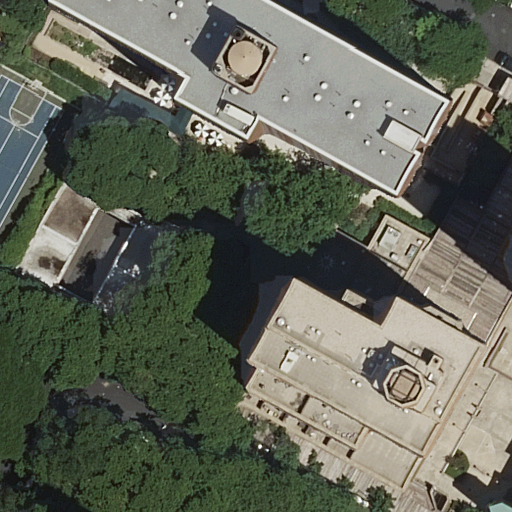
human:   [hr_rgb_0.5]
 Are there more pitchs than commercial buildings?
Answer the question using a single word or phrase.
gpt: yes

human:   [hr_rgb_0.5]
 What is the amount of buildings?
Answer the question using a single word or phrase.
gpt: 5

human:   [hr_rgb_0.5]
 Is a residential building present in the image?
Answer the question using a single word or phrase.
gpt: yes

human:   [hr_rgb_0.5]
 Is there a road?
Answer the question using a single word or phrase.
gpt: yes

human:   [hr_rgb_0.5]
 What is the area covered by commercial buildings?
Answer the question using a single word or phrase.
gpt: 0m2

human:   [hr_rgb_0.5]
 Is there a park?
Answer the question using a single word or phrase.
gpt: yes

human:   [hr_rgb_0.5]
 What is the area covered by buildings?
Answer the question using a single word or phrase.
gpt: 2345m2

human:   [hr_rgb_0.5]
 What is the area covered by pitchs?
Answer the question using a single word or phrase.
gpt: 293m2

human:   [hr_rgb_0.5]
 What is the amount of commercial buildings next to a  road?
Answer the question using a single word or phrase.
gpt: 0

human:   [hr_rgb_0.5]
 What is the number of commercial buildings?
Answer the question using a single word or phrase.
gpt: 0

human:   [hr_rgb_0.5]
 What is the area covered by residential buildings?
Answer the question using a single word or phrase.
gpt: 2345m2

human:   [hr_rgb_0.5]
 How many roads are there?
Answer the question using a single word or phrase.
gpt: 5

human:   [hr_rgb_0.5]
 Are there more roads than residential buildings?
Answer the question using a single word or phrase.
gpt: no

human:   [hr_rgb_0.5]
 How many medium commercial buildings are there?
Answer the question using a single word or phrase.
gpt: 0

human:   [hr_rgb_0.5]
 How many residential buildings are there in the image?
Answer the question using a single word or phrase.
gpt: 5

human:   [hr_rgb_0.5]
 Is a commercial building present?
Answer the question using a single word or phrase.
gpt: no

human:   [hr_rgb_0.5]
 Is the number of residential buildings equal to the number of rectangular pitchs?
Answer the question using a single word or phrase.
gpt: no

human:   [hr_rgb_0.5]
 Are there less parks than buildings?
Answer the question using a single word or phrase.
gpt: yes

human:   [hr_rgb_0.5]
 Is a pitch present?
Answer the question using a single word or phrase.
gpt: yes

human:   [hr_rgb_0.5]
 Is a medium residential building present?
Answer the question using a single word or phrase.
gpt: yes

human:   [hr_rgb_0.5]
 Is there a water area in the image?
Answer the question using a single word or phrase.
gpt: no

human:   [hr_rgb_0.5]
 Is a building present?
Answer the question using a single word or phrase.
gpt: yes

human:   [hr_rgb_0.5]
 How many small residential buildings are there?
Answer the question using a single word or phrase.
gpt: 0

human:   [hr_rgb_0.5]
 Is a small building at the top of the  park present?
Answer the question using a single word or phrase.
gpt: no

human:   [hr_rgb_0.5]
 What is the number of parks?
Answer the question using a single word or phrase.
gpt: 1

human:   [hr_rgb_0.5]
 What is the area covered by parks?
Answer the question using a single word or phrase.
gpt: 881m2

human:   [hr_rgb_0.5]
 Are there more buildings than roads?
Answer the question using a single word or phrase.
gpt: no

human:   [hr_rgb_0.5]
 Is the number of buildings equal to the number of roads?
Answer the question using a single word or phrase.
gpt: yes

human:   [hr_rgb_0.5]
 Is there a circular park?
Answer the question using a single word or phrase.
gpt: no

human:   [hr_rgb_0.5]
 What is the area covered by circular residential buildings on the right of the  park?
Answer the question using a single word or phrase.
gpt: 0m2

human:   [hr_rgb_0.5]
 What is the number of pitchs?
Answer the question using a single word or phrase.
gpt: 1

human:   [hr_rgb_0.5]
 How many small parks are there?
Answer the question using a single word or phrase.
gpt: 0

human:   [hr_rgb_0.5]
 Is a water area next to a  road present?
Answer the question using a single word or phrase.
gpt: no

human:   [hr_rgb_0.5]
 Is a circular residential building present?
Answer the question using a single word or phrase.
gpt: no

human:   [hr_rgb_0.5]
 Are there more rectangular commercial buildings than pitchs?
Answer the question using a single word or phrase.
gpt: no

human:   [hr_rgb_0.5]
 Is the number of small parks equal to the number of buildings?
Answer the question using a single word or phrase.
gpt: no

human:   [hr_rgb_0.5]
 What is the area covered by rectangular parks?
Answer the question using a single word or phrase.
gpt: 881m2

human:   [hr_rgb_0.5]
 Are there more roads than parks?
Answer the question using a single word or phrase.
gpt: yes

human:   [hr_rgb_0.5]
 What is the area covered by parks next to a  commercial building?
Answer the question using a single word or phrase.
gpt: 0m2

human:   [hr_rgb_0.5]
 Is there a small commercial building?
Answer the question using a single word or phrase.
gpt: no

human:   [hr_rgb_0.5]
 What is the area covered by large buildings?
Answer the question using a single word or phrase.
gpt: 1183m2

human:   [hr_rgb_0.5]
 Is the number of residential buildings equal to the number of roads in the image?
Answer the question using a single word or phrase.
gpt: yes

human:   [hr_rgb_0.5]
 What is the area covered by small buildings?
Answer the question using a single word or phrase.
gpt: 0m2

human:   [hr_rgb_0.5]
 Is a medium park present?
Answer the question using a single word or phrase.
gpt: no

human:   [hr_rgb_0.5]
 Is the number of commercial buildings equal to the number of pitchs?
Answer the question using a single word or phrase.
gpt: no

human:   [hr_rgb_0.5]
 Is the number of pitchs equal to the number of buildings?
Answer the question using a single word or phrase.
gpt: no

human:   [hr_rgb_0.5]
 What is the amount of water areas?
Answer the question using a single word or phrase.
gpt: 0

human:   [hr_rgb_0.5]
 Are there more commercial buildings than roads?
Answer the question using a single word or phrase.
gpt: no

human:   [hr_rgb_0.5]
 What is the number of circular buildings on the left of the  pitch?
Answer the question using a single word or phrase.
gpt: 0

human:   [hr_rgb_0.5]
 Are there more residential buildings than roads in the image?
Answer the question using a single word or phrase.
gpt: no

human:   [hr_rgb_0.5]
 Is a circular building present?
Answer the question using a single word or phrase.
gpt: no

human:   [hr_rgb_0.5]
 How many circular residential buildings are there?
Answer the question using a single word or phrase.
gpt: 0

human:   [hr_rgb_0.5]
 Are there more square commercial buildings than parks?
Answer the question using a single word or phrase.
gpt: no

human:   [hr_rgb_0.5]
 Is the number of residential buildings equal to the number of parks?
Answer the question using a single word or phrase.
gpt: no

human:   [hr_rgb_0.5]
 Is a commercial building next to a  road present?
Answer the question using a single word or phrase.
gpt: no

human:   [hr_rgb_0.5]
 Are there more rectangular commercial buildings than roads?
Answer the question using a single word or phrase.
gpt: no

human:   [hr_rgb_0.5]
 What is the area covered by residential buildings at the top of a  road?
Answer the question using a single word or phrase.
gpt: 943m2

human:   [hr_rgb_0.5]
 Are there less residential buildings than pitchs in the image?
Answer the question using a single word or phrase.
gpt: no

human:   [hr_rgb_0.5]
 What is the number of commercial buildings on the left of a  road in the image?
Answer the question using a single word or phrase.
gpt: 0

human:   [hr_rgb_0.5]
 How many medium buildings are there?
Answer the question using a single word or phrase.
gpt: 4

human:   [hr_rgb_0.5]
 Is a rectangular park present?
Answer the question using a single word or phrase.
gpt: yes

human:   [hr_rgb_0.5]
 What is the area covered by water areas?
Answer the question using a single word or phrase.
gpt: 0m2

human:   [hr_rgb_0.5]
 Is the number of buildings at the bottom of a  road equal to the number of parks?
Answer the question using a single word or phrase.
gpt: no

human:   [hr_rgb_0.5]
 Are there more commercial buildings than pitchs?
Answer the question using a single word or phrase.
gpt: no